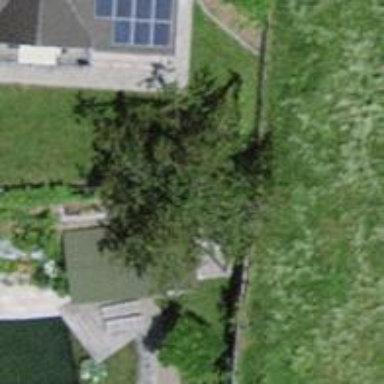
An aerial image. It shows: Single tag "natural: tree."